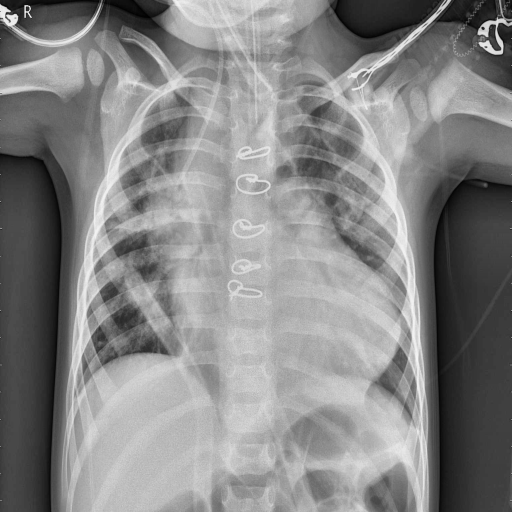
Finding: PNEUMONIA